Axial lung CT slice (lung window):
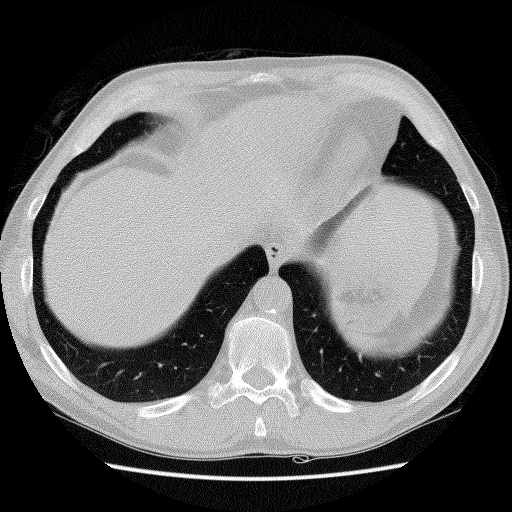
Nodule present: no